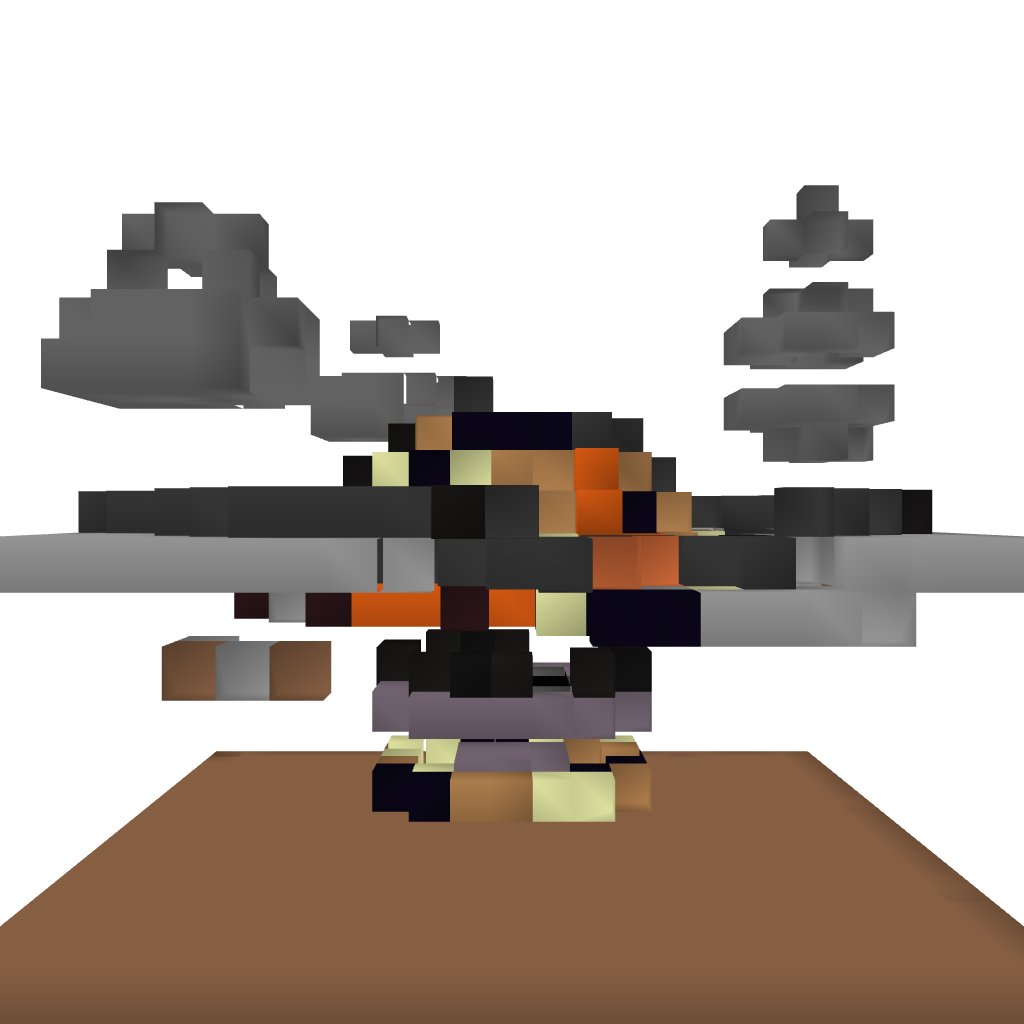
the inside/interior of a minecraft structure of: The End